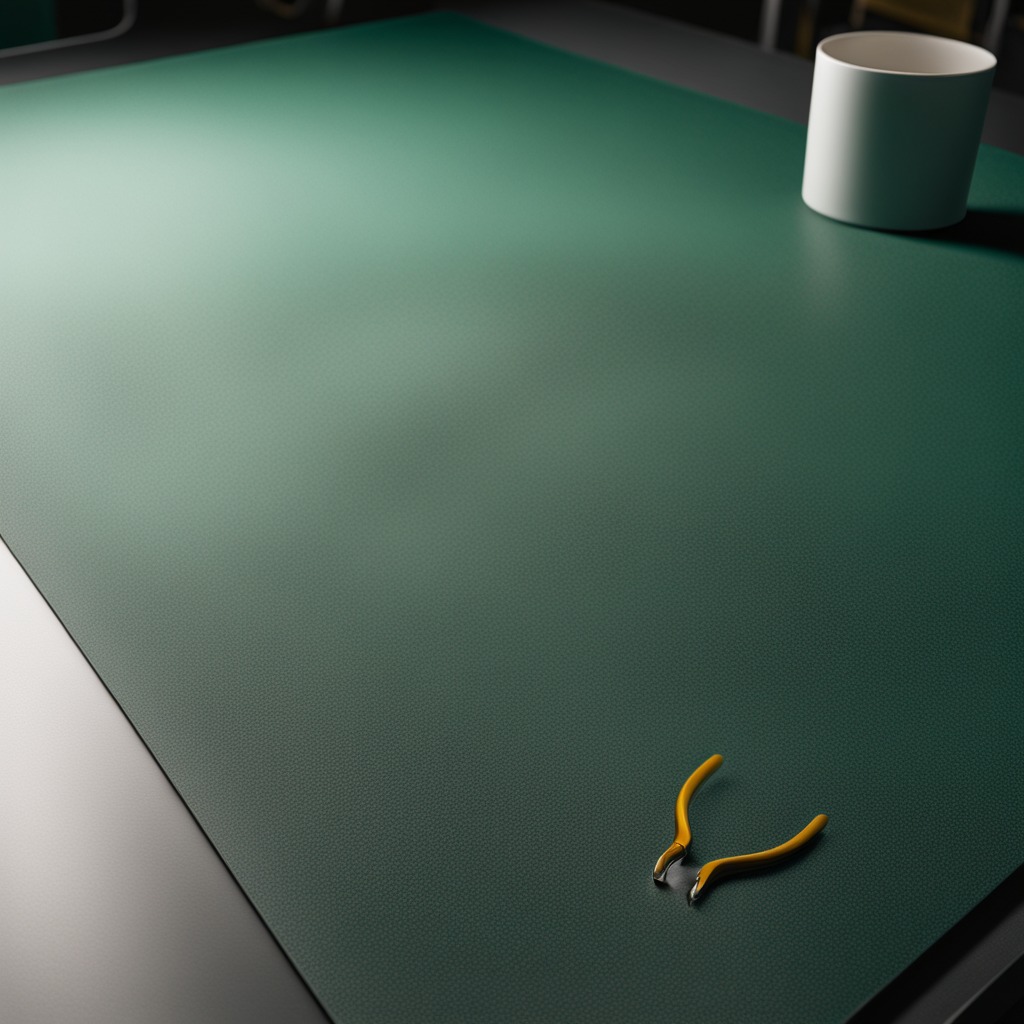
A plier lying on a clean granite tabletop covered with a green rubber mat inside a workshop under bright overhead lighting crisp shadows high clarity worn but beneath the mat